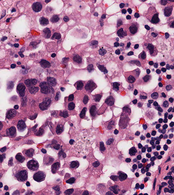
Tumor epithelial tissue: yes
Tumor-associated stroma tissue: yes
Normal tissue: no